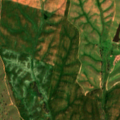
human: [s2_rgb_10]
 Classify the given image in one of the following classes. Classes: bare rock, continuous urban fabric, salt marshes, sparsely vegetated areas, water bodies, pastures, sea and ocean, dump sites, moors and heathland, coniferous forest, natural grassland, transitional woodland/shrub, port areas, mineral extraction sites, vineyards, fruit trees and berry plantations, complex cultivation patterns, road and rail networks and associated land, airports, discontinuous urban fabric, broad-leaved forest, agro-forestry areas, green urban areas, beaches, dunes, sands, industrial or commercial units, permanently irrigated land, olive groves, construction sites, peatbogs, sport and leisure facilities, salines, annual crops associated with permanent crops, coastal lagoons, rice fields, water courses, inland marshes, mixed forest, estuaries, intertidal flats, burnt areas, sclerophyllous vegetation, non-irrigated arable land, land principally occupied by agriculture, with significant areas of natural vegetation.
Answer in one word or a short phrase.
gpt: non-irrigated arable land, agro-forestry areas